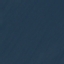
Land use / land cover class: SeaLake